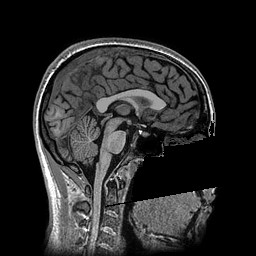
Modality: T1w
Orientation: sagittal
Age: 23
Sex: female